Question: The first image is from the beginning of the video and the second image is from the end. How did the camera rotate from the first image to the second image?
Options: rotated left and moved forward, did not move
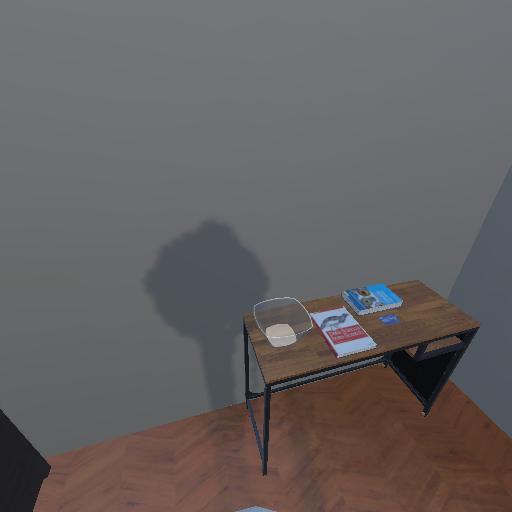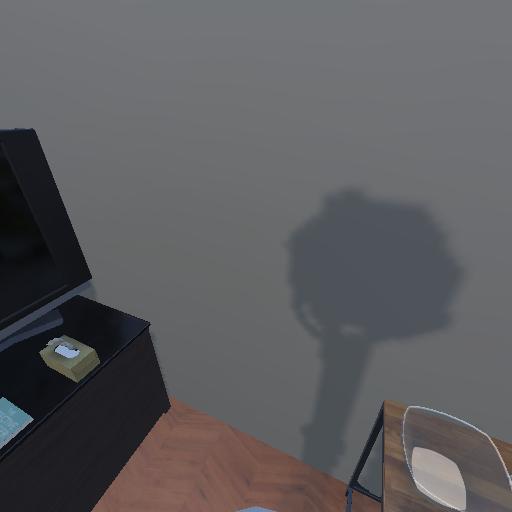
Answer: rotated left and moved forward